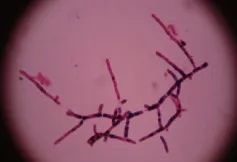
Representative images of Talaromyces marneffei colonies. A clone cultured at 28 C was selected to prepare a bacterial smear and was observed under a high-magnification microscope (B). Branched, colorless and transparent mycelium was observed.
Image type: pathology (gram)